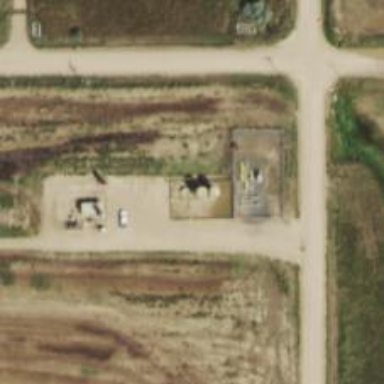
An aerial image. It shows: Storage tank that is man-made.